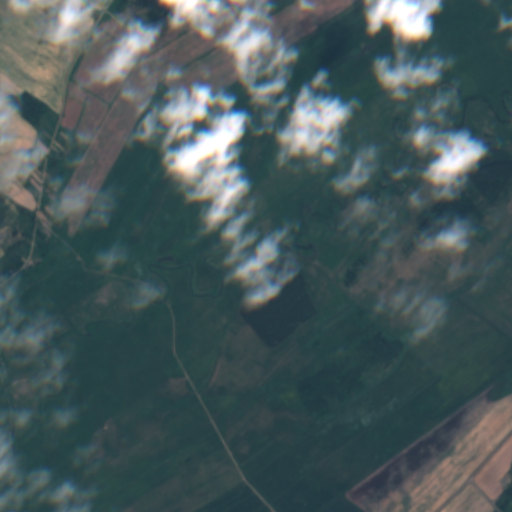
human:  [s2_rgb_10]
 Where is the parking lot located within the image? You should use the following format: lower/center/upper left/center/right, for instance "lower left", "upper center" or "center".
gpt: The parking lot is located in the lower right of the image.
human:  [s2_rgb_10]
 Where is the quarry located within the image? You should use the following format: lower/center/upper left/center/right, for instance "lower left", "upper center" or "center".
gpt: The quarry is located in the center left of the image.
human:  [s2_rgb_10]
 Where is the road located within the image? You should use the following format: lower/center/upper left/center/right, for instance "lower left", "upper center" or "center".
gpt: There is no road in the image.